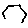
Label: hexagon